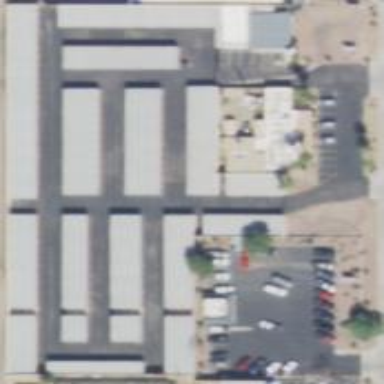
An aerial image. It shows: Storage rental shop.